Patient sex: F
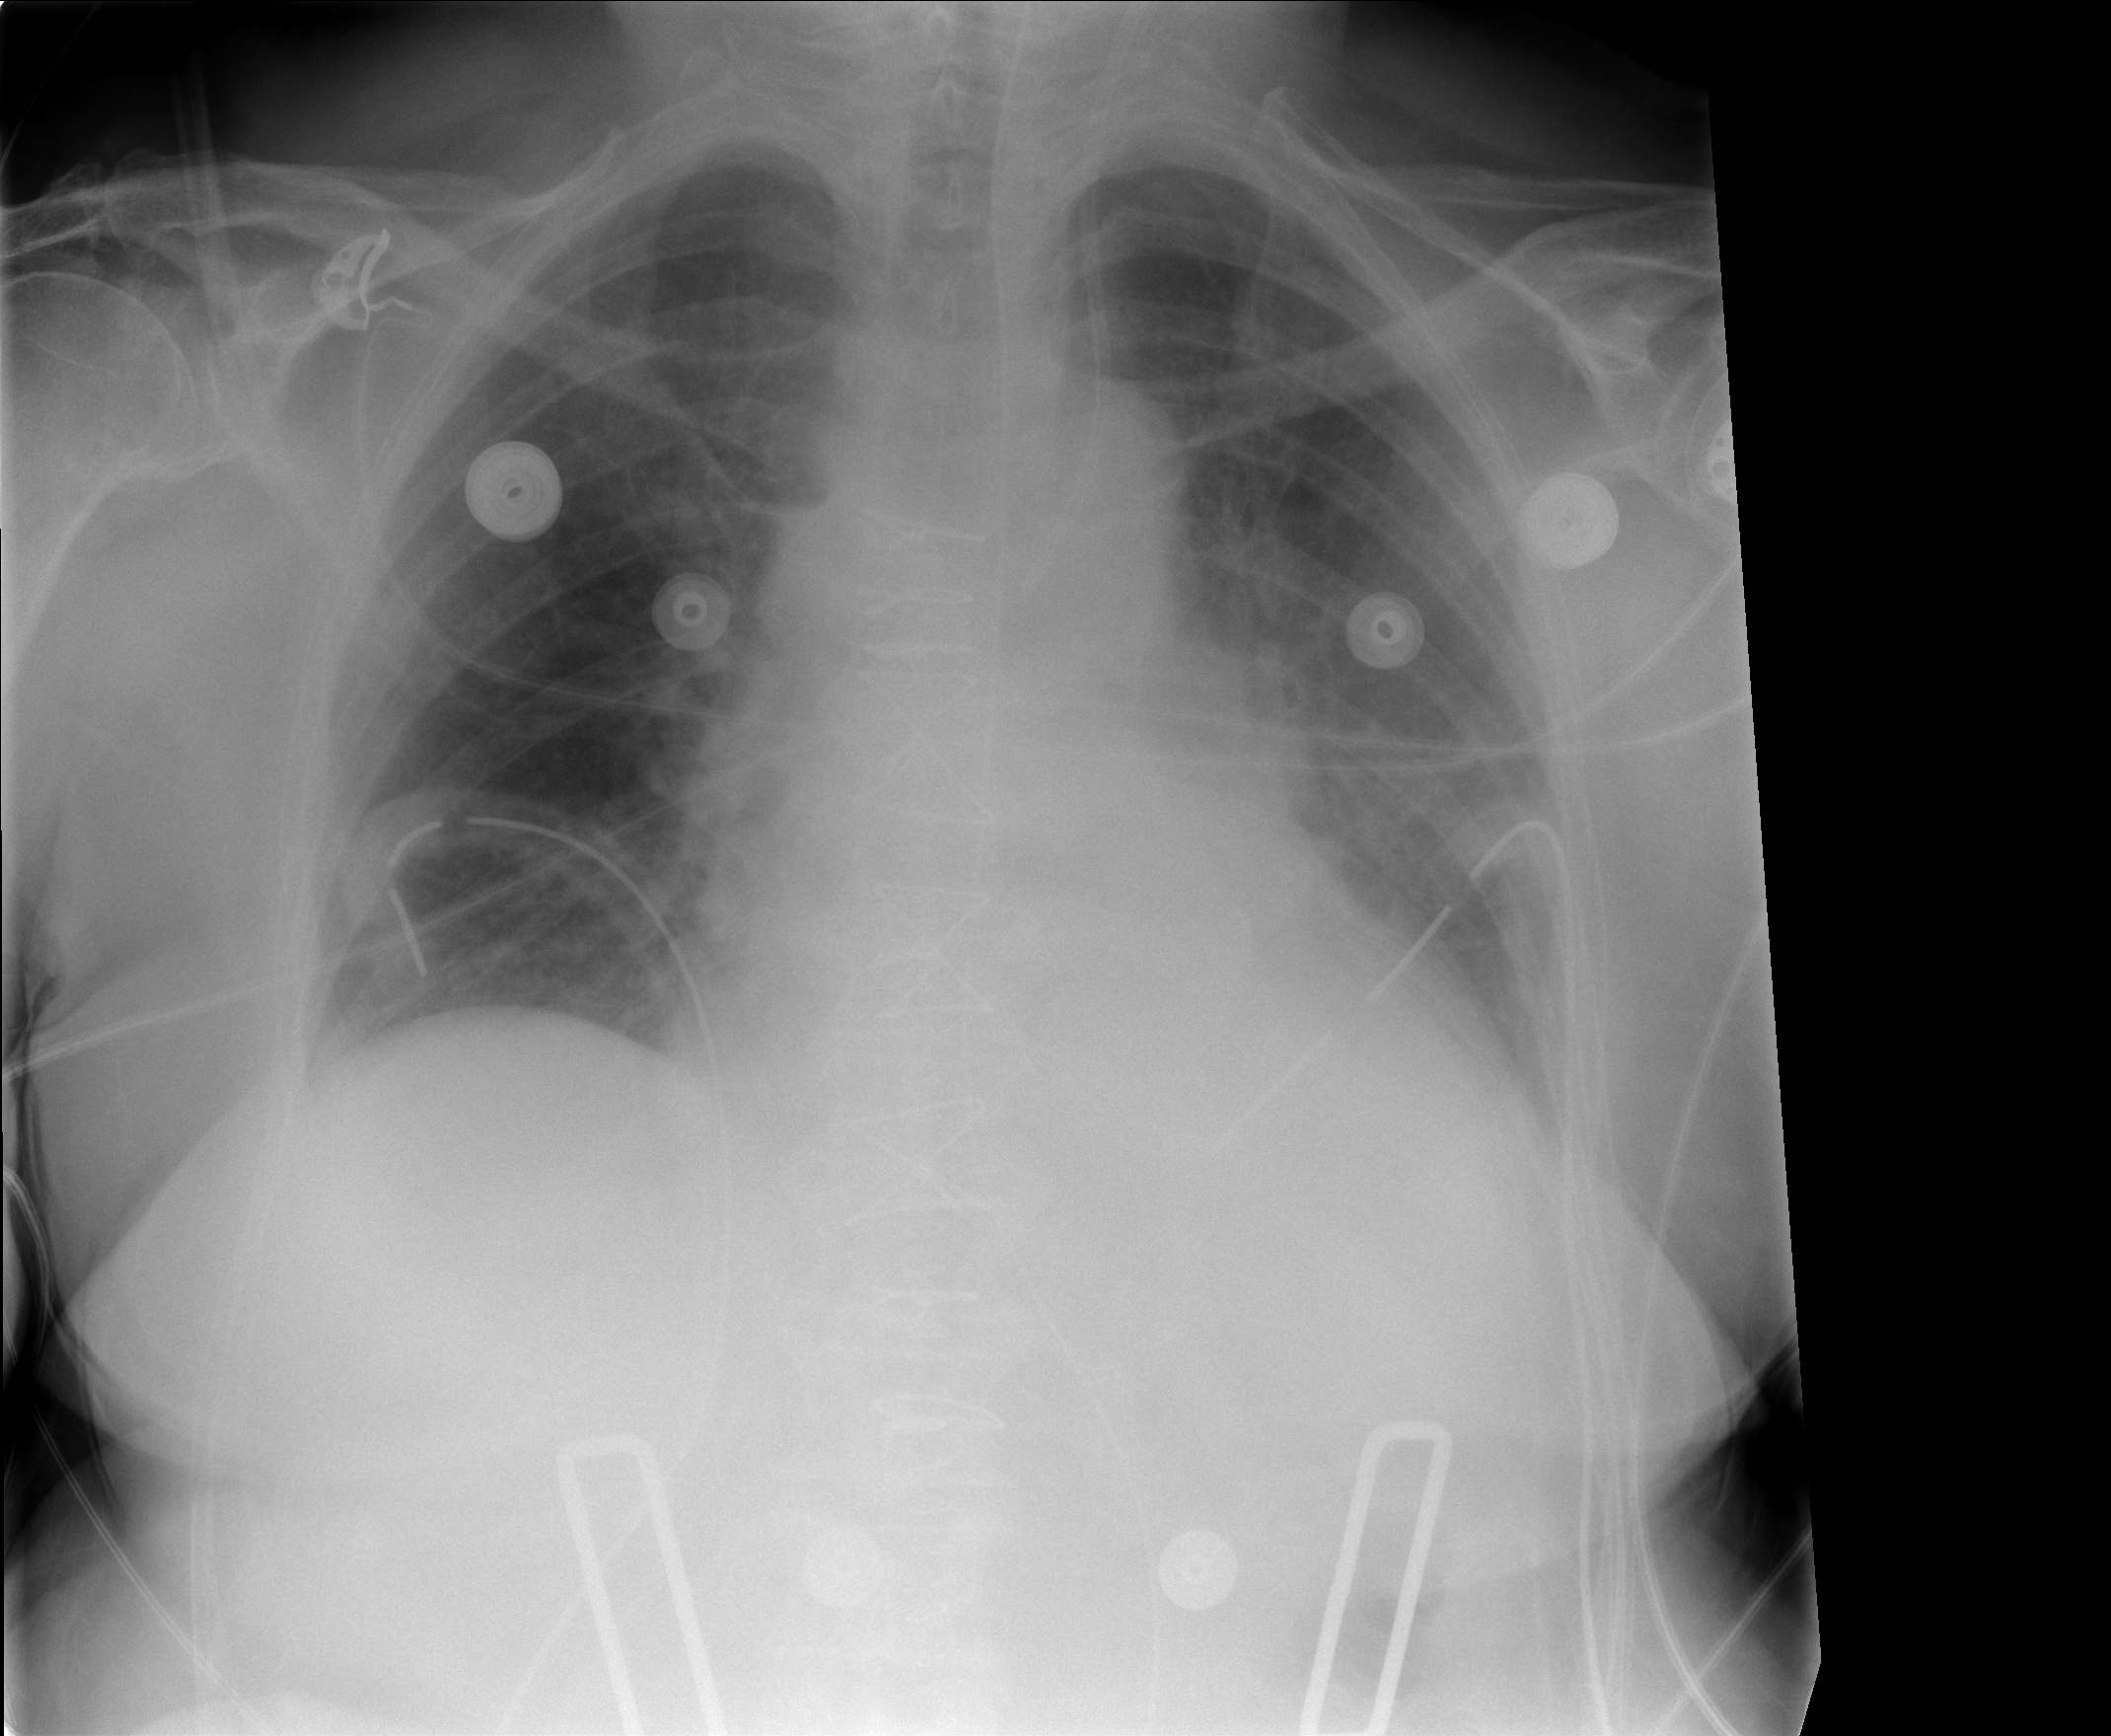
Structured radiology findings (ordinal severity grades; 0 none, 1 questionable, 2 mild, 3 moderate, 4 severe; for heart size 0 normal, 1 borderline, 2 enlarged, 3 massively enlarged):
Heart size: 2
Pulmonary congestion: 0
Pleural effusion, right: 0
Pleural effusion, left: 0
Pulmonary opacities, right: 0
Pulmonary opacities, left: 0
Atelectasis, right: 1
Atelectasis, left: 1